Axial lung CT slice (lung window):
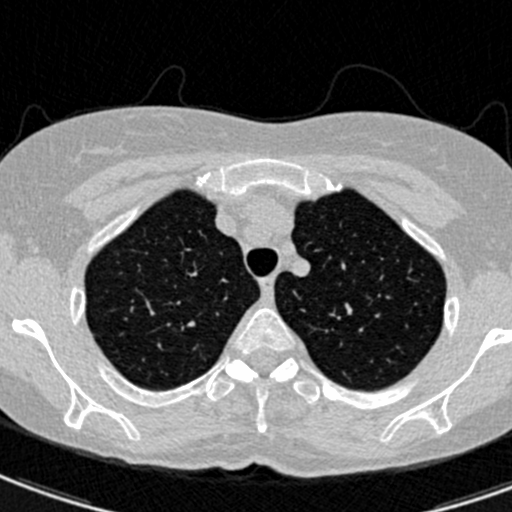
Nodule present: no